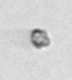
Label: nanoplankton_mix